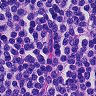
Metastatic tissue present: no